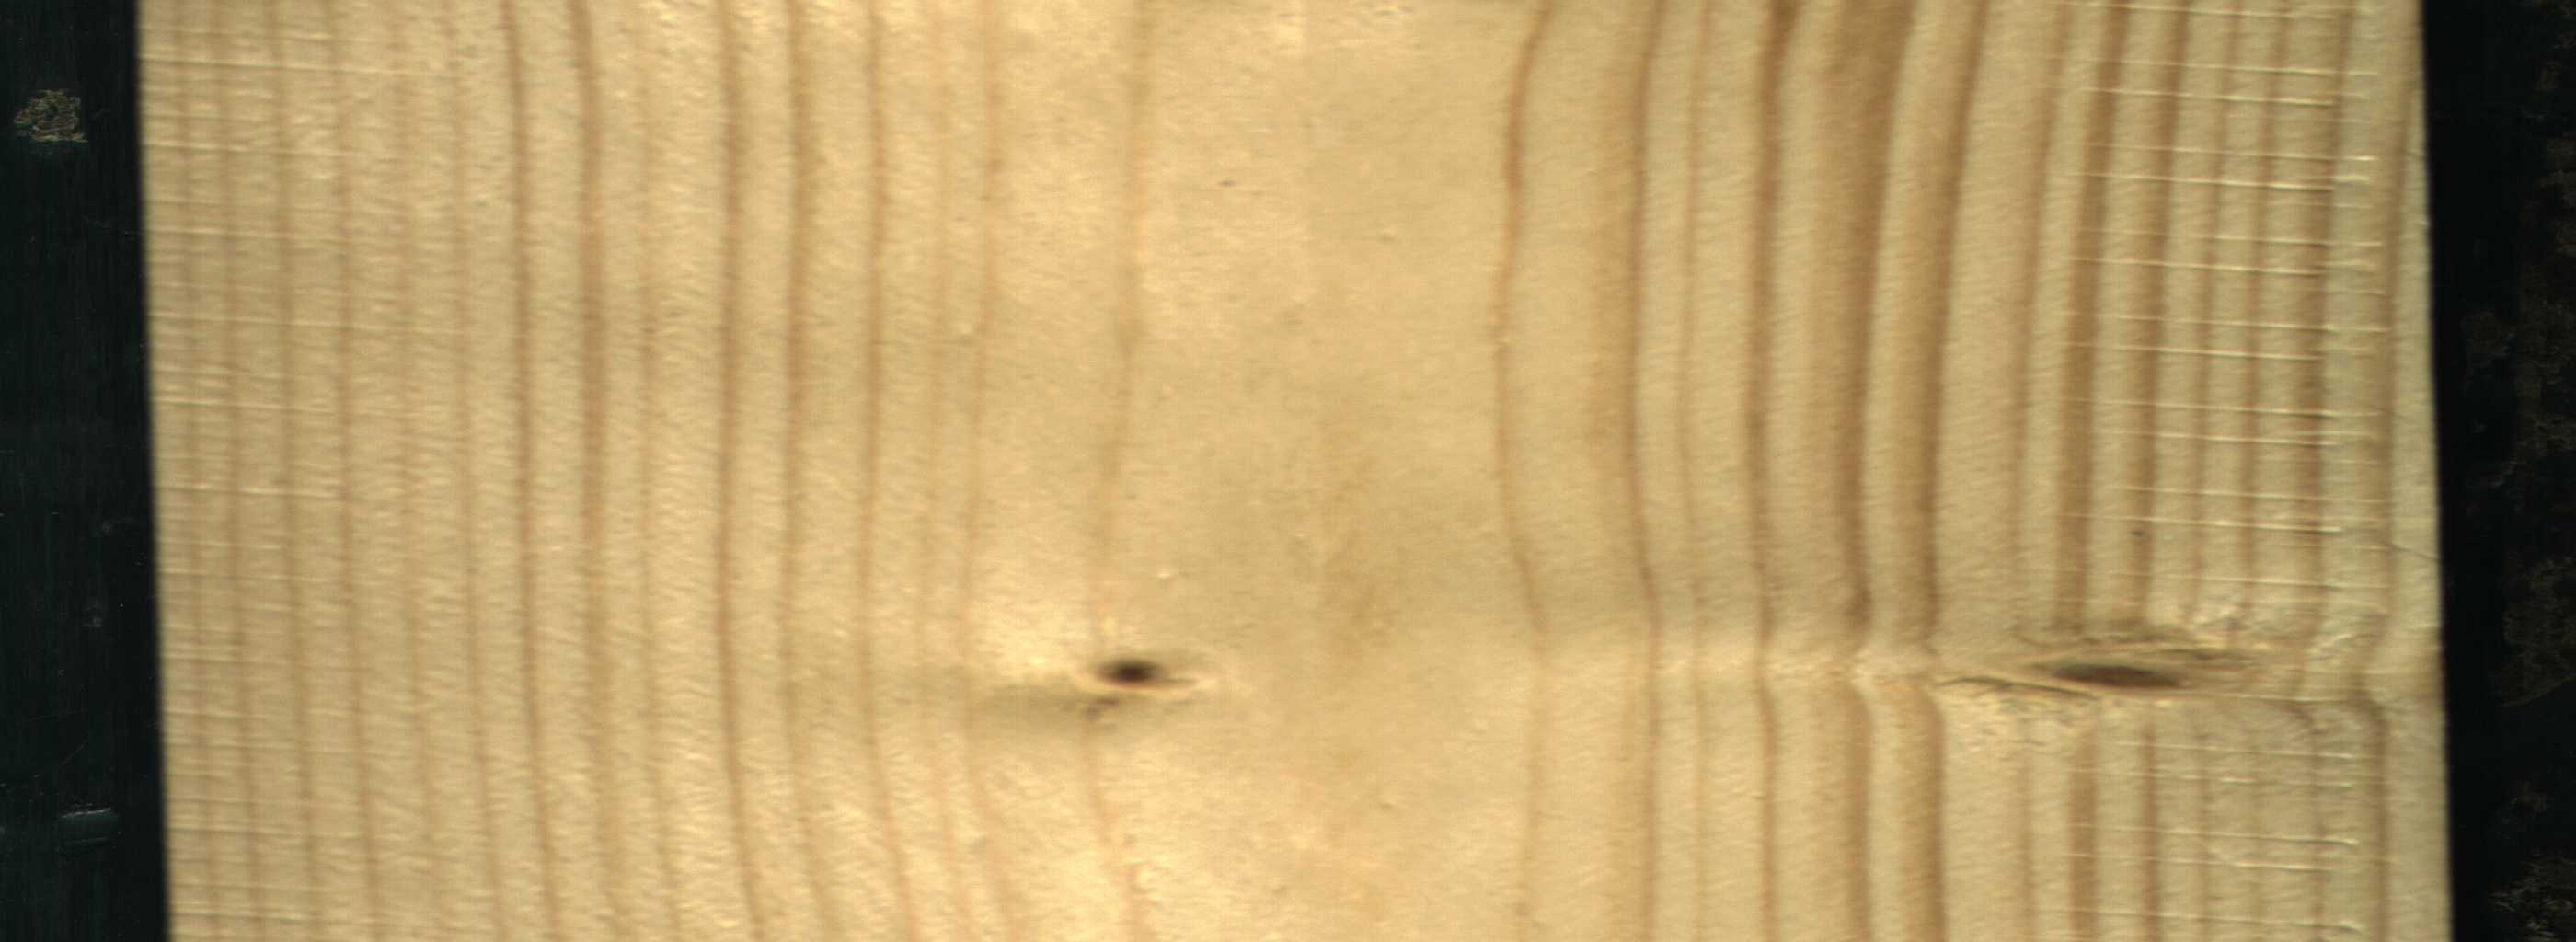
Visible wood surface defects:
Live_Knot
Live_Knot